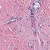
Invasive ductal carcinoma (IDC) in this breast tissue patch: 0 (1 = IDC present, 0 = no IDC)